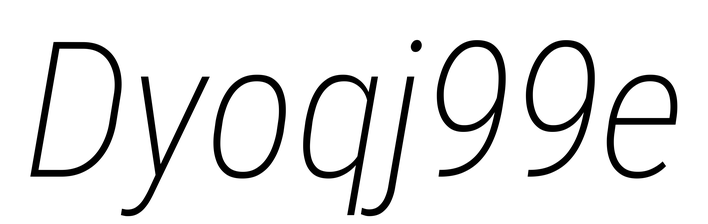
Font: Roboto-Italic_Condensed_ExtraLight_Italic